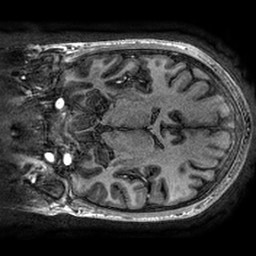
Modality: T1w
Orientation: coronal
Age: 24
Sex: male
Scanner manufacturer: ge
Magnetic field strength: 3 T
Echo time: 0.002736 s